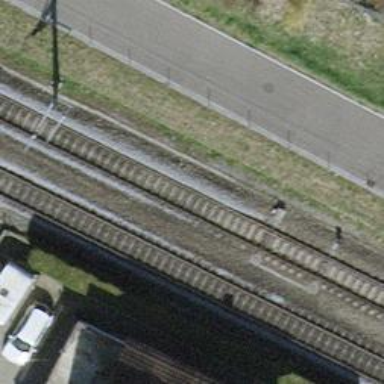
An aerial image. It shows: Siding railway track with electrified contact line.